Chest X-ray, AP view. Patient: 26 years old, sex M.
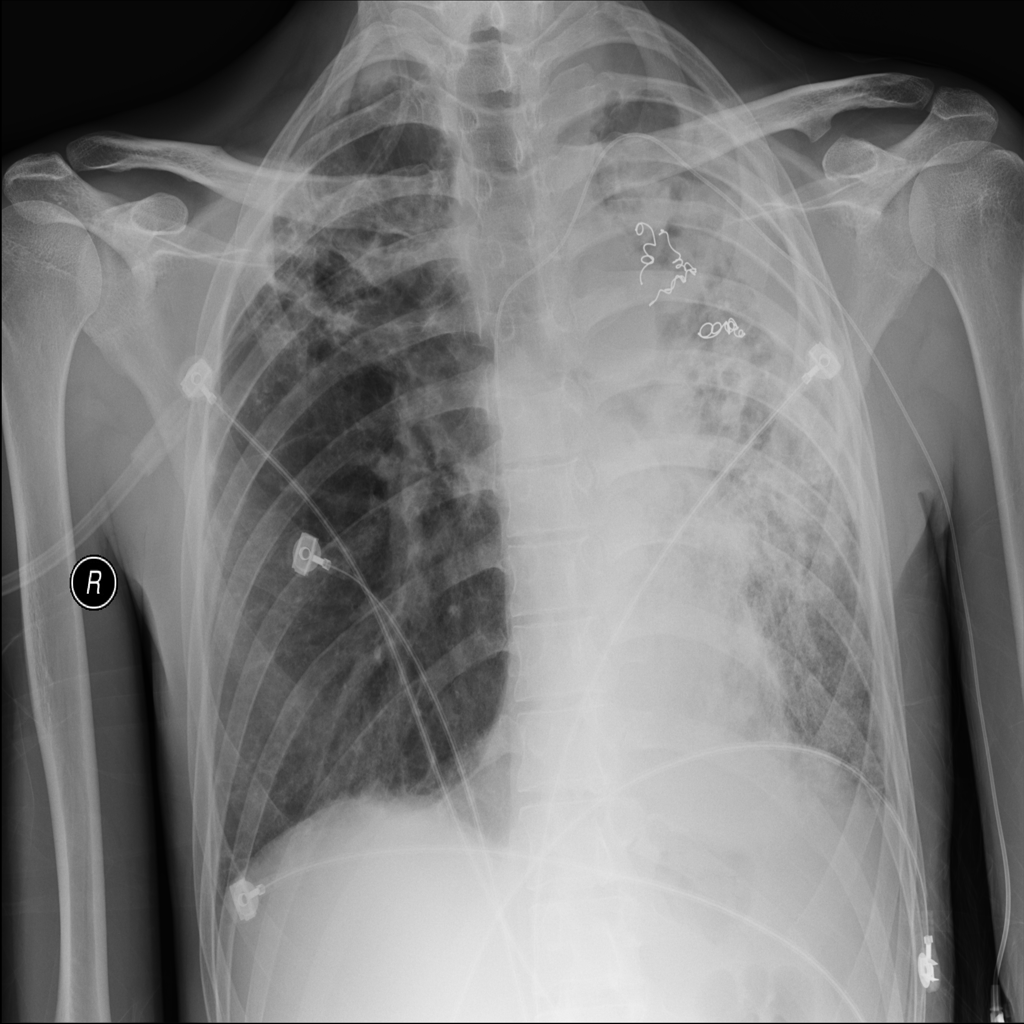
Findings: Infiltration